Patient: sex M, age 47
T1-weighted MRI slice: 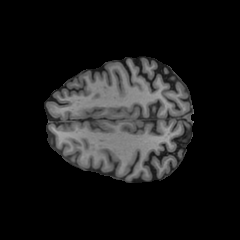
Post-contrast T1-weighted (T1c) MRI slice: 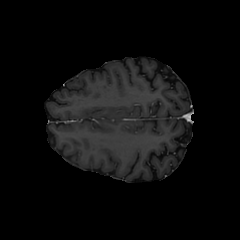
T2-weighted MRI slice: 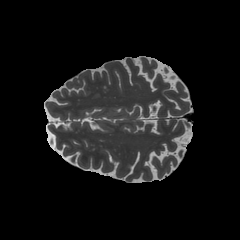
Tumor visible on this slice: no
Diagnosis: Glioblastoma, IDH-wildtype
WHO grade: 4